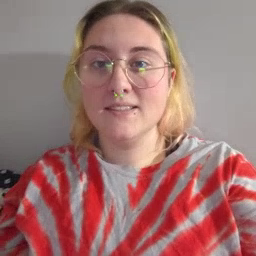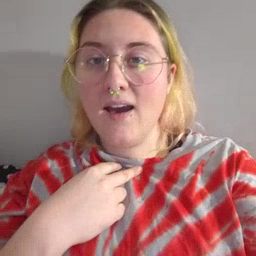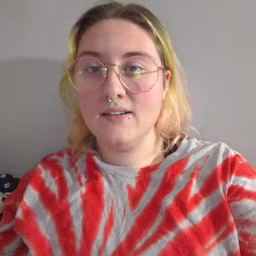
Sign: stuck